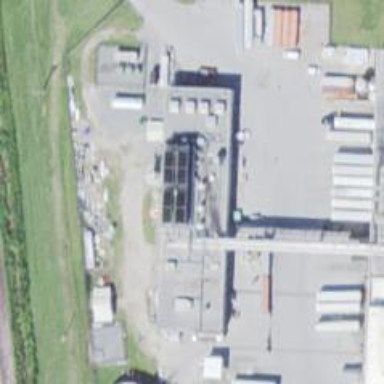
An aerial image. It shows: Generator is pictured.